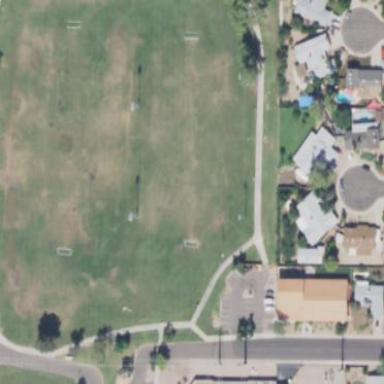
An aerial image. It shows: Soccer pitch for leisure land activities.